Aerial crown-view tile of a tropical tree (Barro Colorado Island, Panama), acquired 20250124:
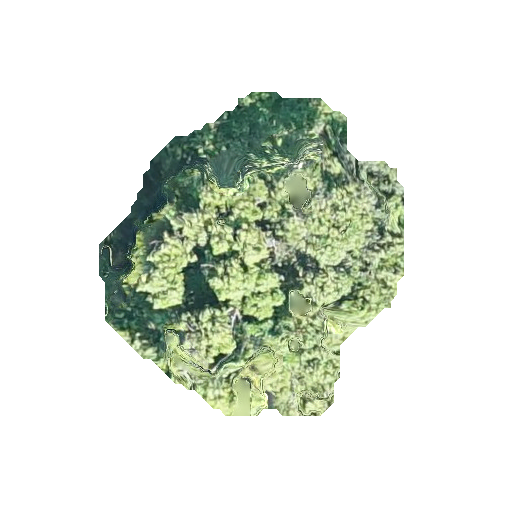
Species: Ocotea leptobotra
GBIF accepted scientific name: Ocotea leptobotra
Crown area: 104.444 m²